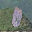
Label: 0